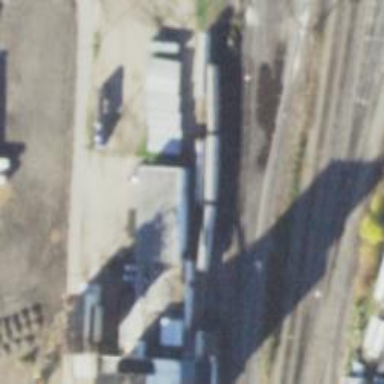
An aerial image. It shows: Rail spur service.